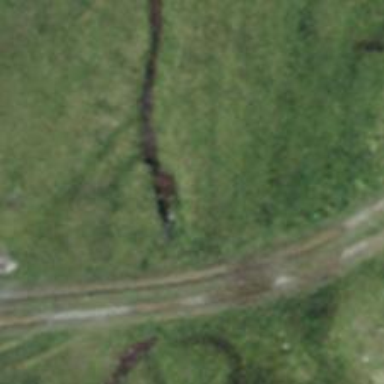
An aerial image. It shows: Culvert tunnel.